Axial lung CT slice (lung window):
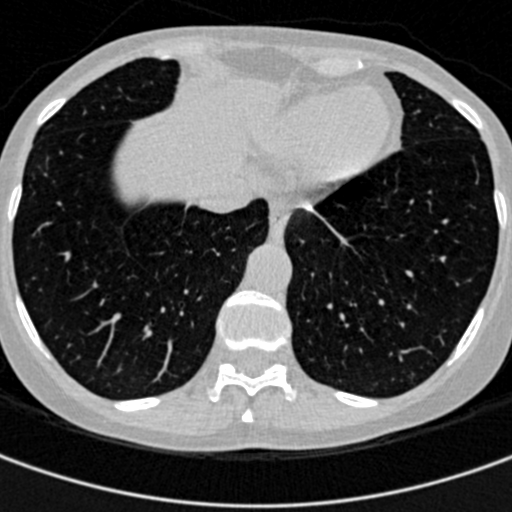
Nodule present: no